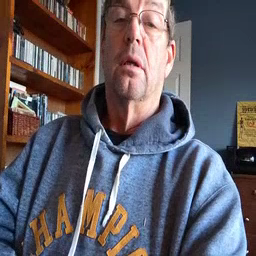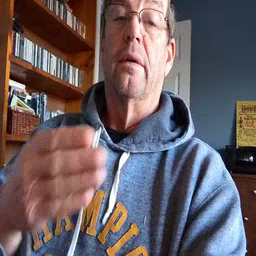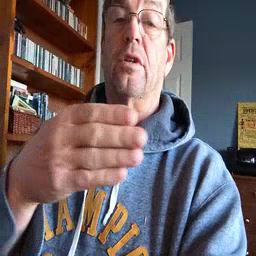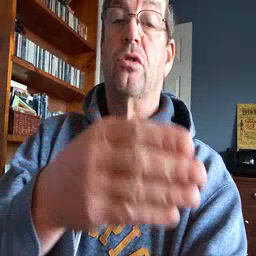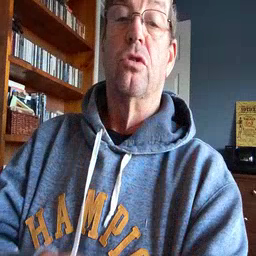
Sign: fish